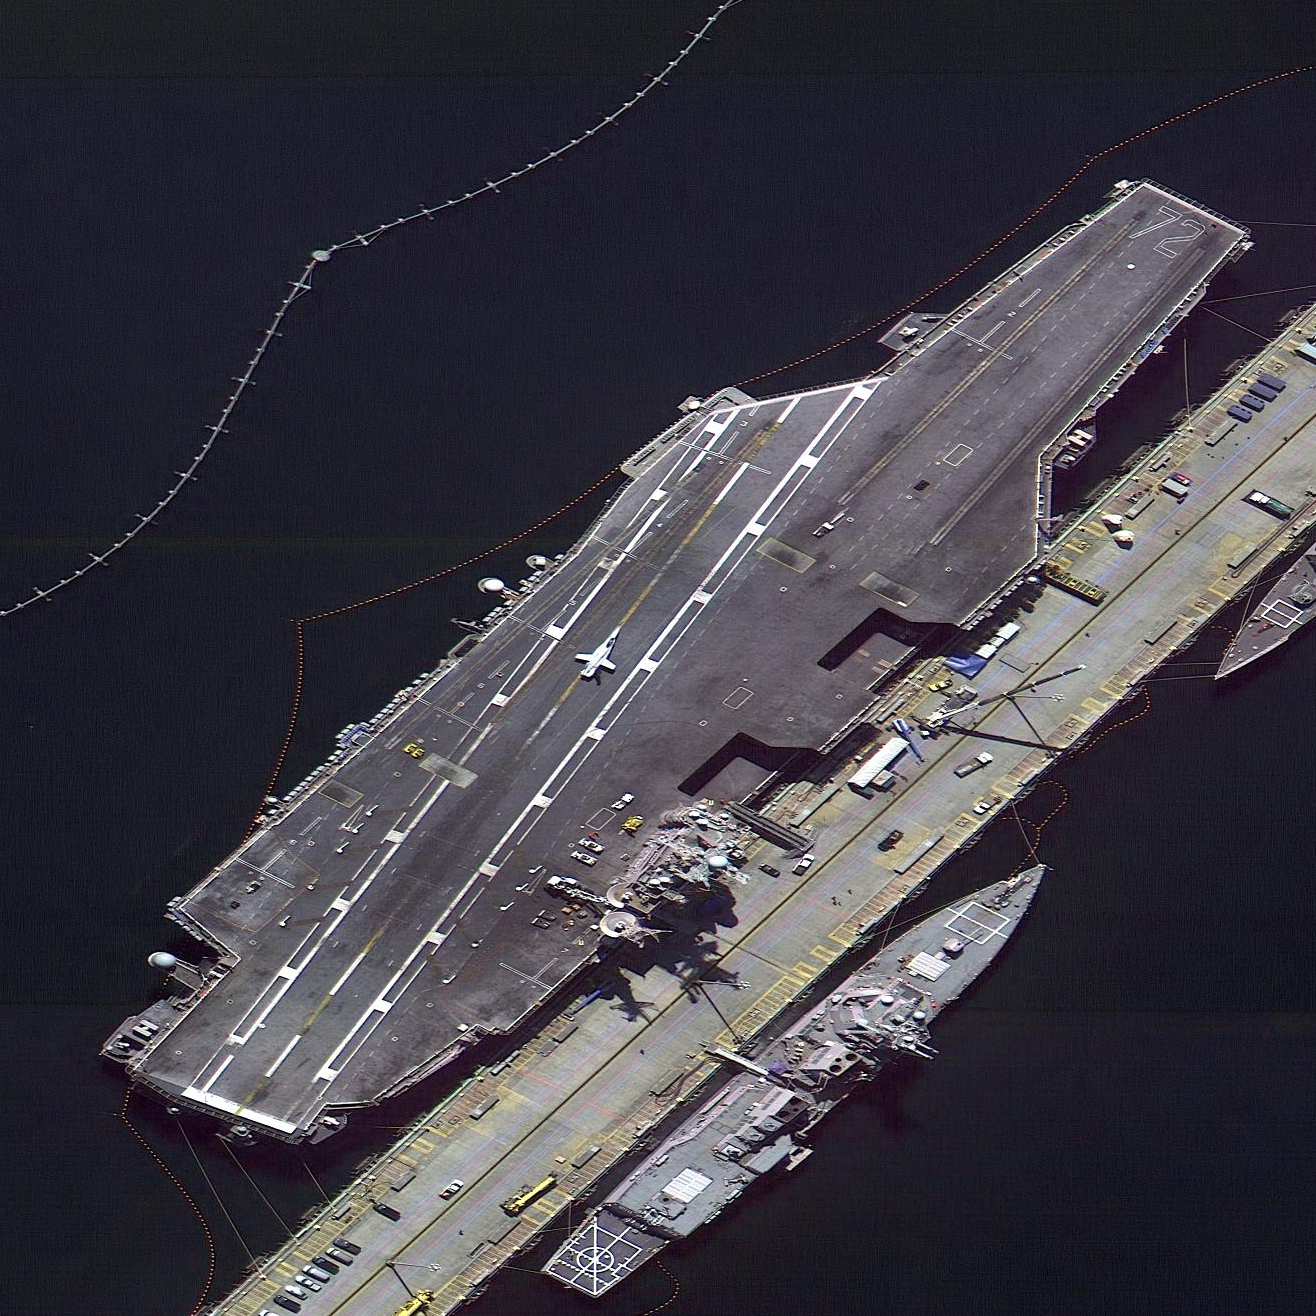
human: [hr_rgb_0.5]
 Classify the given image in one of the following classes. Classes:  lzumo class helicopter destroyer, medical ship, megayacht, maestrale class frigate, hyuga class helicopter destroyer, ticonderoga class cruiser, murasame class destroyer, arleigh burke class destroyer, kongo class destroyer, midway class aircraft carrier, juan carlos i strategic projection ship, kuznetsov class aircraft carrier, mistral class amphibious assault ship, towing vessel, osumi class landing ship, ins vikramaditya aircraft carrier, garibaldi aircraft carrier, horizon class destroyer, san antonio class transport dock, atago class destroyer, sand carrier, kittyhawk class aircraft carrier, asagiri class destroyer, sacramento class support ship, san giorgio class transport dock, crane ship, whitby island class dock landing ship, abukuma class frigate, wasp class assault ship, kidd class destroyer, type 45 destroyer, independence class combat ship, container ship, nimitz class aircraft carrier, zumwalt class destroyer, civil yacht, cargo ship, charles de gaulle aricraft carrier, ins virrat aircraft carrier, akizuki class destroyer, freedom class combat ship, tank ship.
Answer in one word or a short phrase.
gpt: Nimitz class aircraft carrier